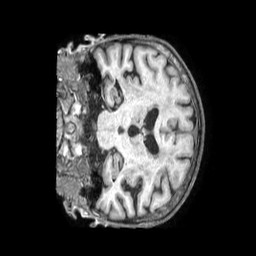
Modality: T1w
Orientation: coronal
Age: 81
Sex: female
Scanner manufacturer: philips
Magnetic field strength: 1.5 T
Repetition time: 0.007169 s
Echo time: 0.00326 s